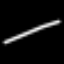
Label: line